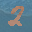
Label: 2